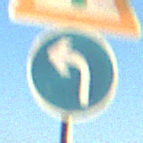
Verkehrszeichen: VorgeschriebeneFahrtrichtungLinks
Zusatzzeichen oben: Lichtzeichenanlage
Umgebung: Outdoor, RoadRail
Tageszeit: SunriseSunset
Wetter: Clear
Licht: Natural
Jahreszeit: NotSpecified
Kontrast: HighContrast